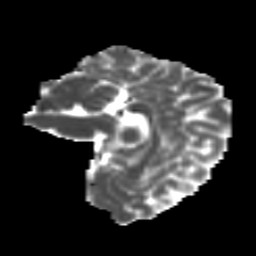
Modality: MD
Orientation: sagittal
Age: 13
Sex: female
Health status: ill
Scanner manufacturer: ge
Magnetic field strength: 3 T
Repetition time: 6.752 s
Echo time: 0.079 s